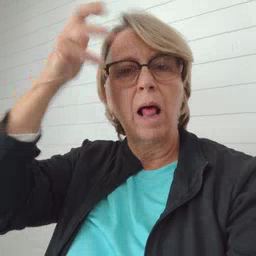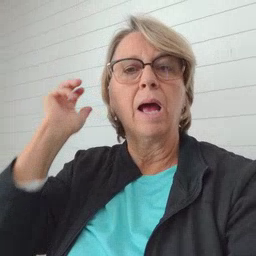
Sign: lion